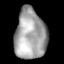
Tissue: lung
Cell type: Epithelial cells
Senescence score: 0.1831
Nuclear area (px): 1542
Mean DAPI intensity: 164.095